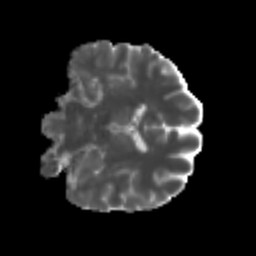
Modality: MD
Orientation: coronal
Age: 48
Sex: male
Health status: healthy
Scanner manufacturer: siemens
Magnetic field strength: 3 T
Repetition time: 3.6 s
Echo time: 0.092 s